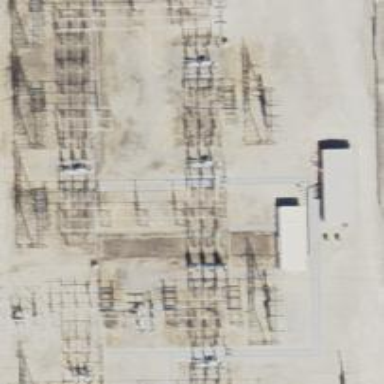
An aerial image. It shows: Switch used for power control.